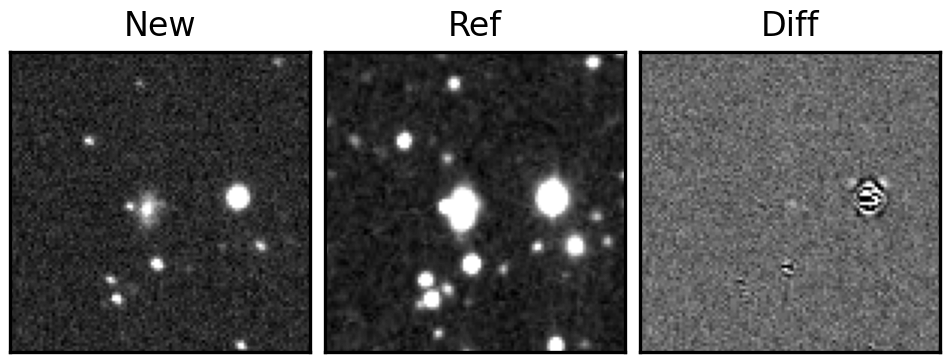
Label: real